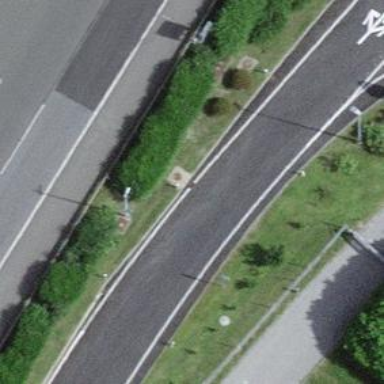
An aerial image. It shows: Asphalt motorway link.